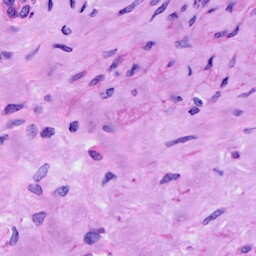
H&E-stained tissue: Cervix